Interaction volume radius: 5 \u00c5
Interaction volume height: 25 \u00c5
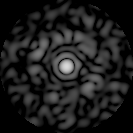
Disorder parameter: 0.8743